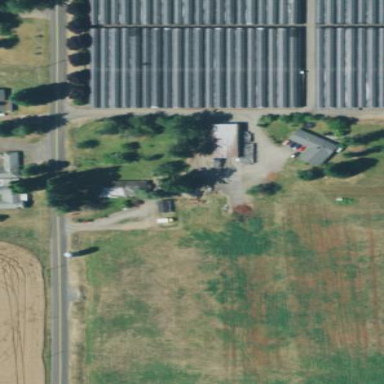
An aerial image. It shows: Farmyard area.